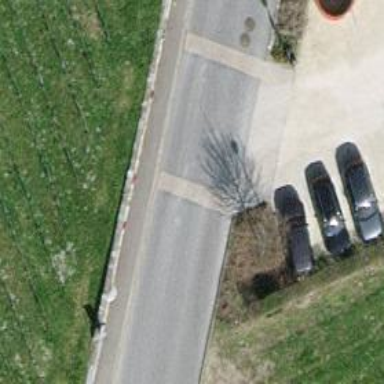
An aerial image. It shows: Compacted parking aisle alongside service road.